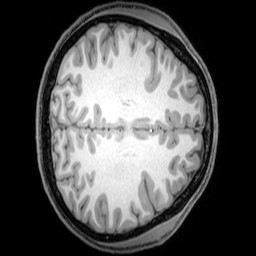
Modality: T1w
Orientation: axial
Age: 20
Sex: male
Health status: healthy
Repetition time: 0.081 s
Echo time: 0.037 s